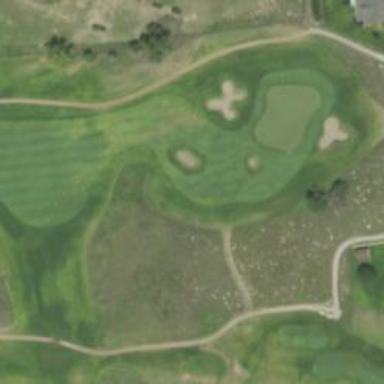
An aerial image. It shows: Golf hole.